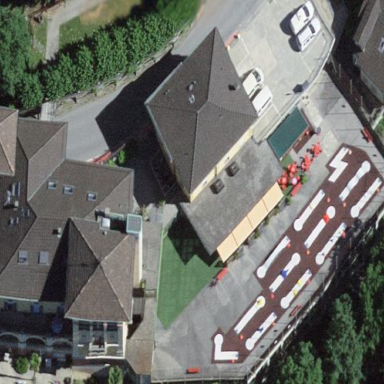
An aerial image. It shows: Miniature golf course.